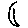
Label: moon